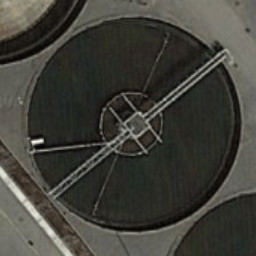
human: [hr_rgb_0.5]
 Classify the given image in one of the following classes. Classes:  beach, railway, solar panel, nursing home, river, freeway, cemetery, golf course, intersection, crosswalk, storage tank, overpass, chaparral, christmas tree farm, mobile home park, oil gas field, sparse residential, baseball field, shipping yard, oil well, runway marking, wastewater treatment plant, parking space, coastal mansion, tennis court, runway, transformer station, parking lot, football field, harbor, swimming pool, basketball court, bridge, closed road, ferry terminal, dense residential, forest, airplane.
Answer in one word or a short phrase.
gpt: wastewater treatment plant